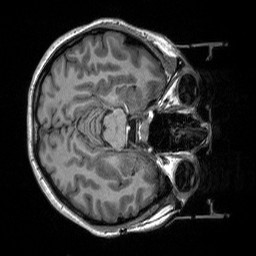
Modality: T1w
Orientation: axial
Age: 25
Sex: female
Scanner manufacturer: siemens
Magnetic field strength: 3 T
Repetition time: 2.53 s
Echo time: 0.00219 s